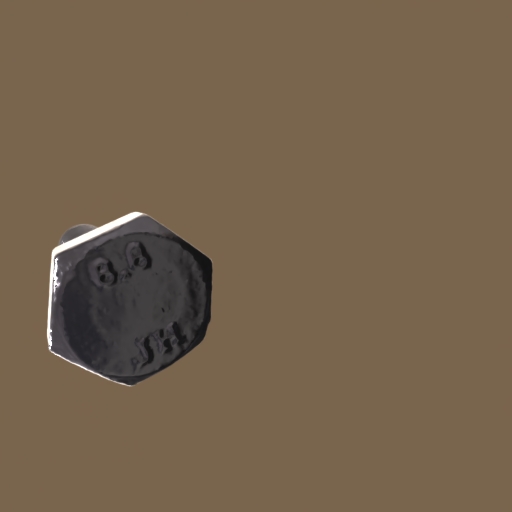
Label: bolt